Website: apple
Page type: billing-address
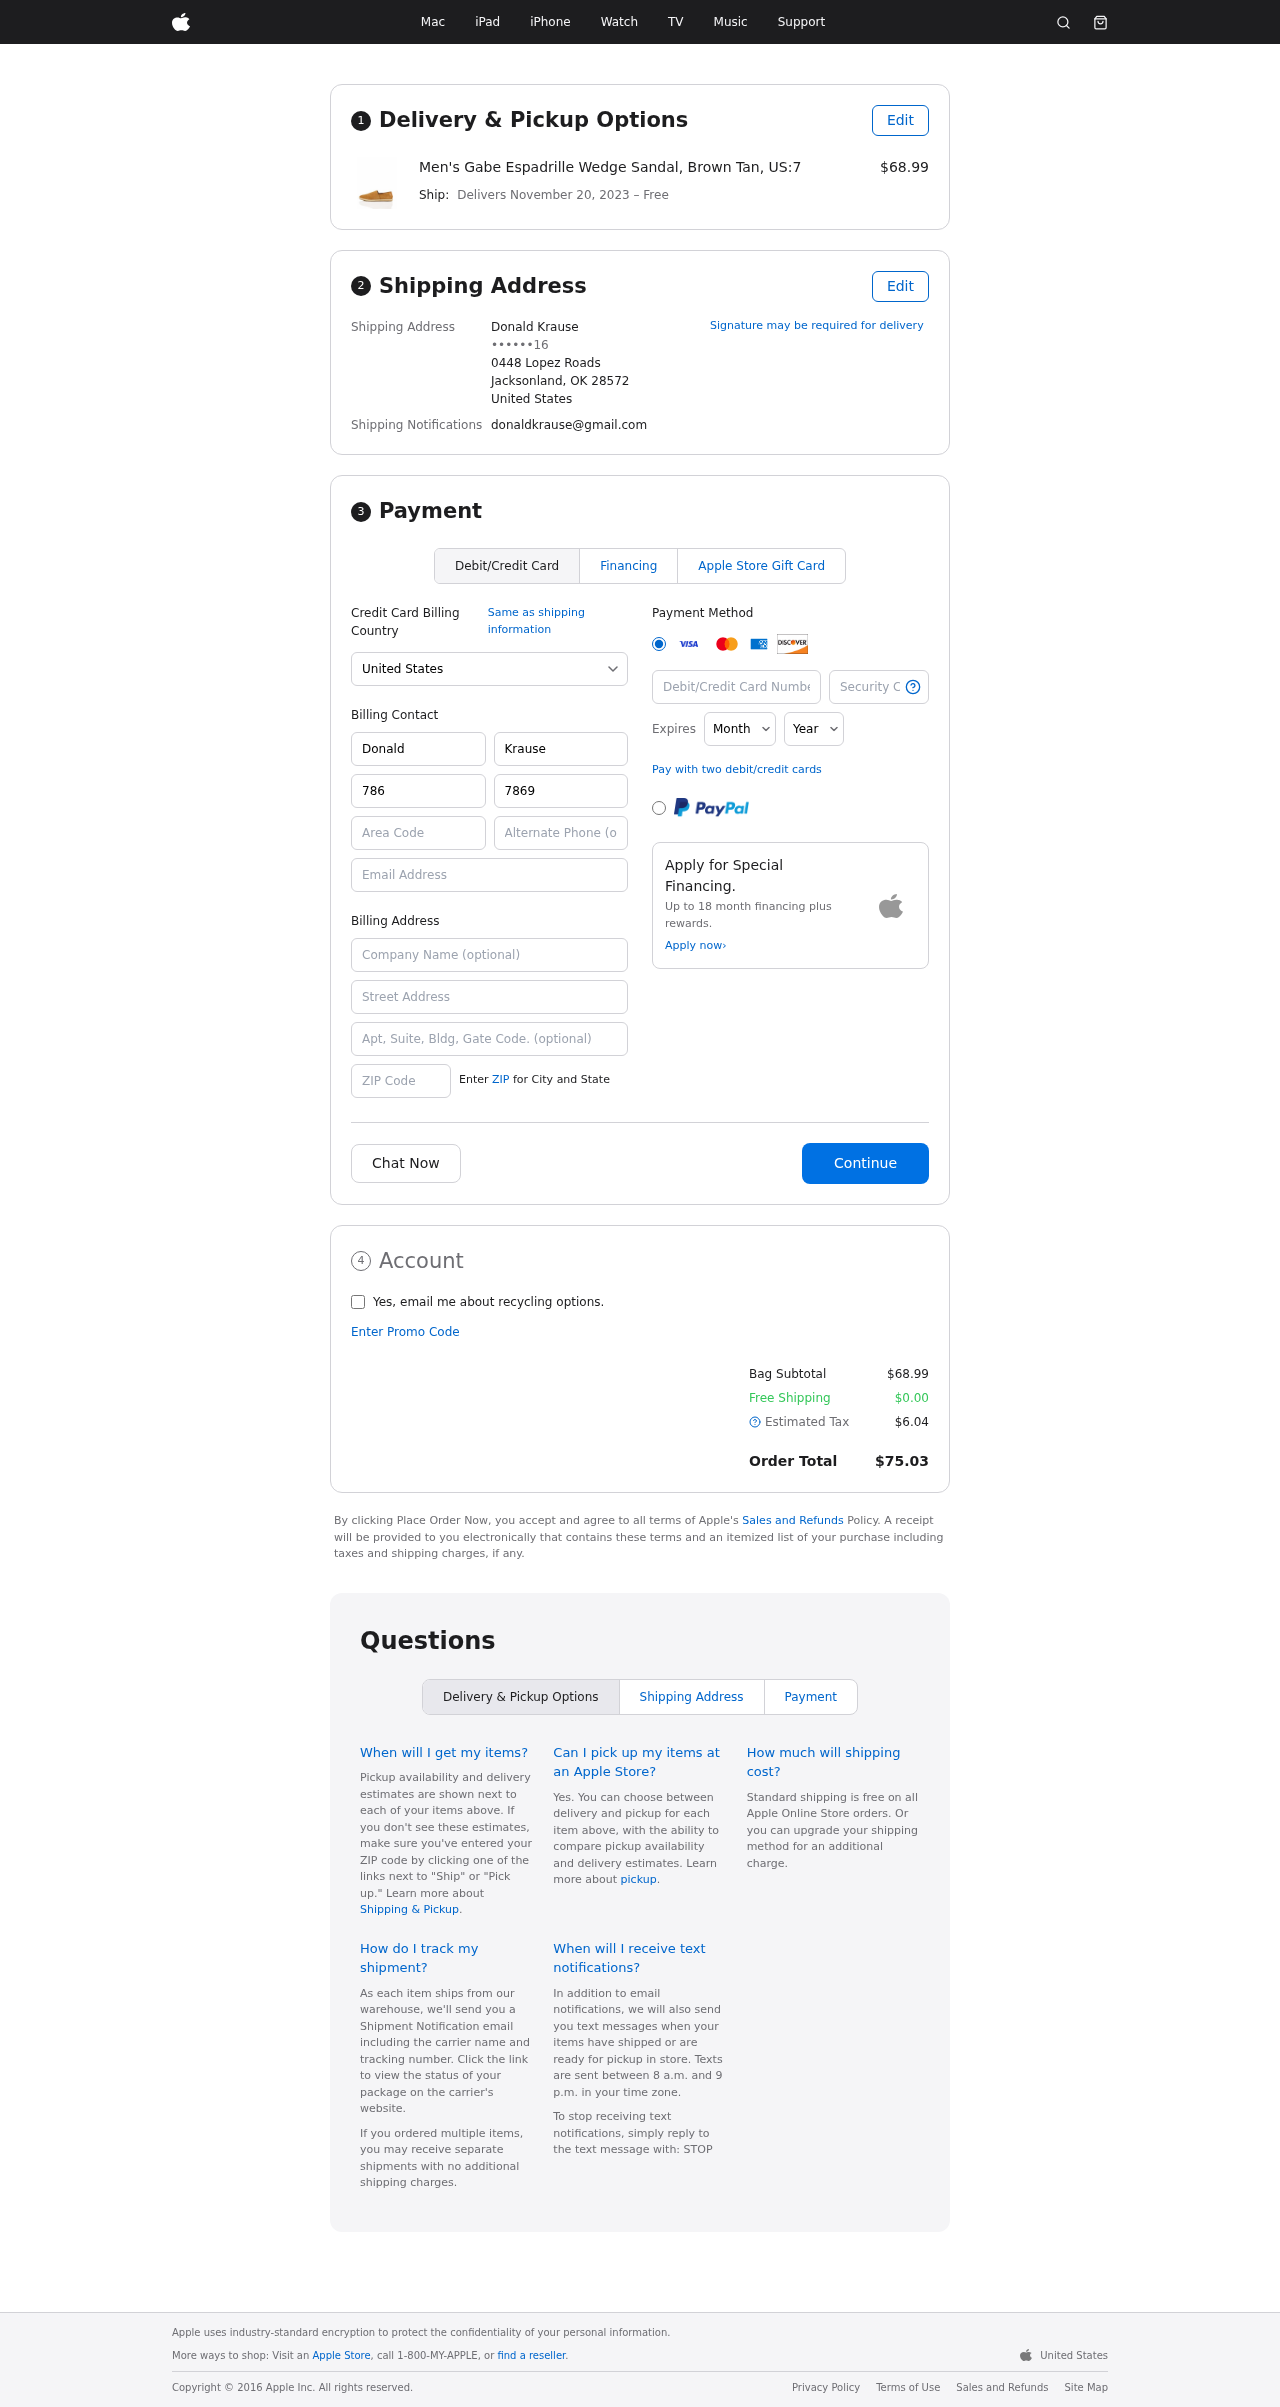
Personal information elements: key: PII_CARD_CVV
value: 576
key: PII_CARD_EXPIRY_MONTH
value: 09
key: PII_CARD_EXPIRY_YEAR
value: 27
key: PII_CARD_NUMBER
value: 6590 3476 9612 3106
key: PII_CITY_STATE_ZIP
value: Jacksonland, OK 28572
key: PII_COUNTRY
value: United States
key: PII_EMAIL
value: donaldkrause@gmail.com
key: PII_FULLNAME
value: Donald Krause
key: PII_STREET
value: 0448 Lopez Roads
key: PII_PHONE_MASKED
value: ••••••16
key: PII_BILLING_FIRSTNAME
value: Donald
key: PII_BILLING_LASTNAME
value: Krause
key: PII_BILLING_PHONE_AREA
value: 786
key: PII_BILLING_PHONE
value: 7869180416
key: PII_BILLING_EMAIL
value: donaldkrause@gmail.com
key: PII_BILLING_STREET
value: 0448 Lopez Roads
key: PII_BILLING_POSTCODE
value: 28572
Product elements: key: PRODUCT1_NAME
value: Men's Gabe Espadrille Wedge Sandal, Brown Tan, US:7
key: PRODUCT1_PRICE
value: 68.99
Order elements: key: ORDER_DELIVERY_DATE
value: November 20, 2023
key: ORDER_SUBTOTAL
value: $68.99
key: ORDER_SHIPPING_COST
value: $0.00
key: ORDER_TAX
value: $6.04
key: ORDER_TOTAL
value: $75.03